Field crop: maize
Growth stage: 2
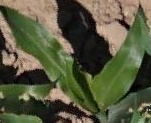
Species: maize